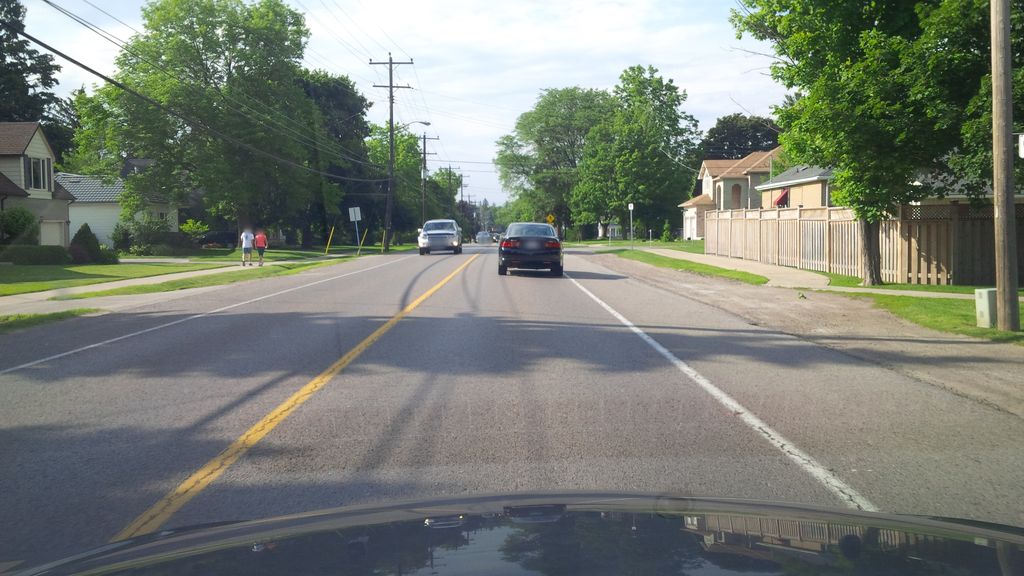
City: hamilton